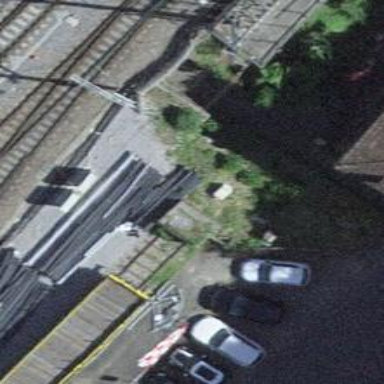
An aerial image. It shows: Railway buffer stop.